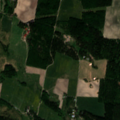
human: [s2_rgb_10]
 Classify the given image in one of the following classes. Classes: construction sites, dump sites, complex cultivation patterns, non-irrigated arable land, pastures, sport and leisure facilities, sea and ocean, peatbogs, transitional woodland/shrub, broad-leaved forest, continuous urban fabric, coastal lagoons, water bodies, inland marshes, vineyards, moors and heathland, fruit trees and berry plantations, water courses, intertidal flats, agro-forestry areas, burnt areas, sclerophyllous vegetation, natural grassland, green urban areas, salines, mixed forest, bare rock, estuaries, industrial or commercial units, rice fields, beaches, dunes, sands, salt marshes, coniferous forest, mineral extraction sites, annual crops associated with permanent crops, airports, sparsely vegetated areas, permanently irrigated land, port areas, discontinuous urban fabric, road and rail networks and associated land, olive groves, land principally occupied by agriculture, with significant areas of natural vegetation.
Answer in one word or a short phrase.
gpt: non-irrigated arable land, land principally occupied by agriculture, with significant areas of natural vegetation, mixed forest